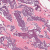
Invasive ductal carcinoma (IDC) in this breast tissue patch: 0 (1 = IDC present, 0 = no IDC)